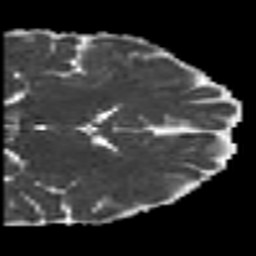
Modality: MD
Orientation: coronal
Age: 19
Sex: male
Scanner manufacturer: siemens
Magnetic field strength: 3 T
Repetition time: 7 s
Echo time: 0.0926 s